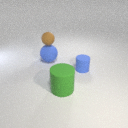
small blue rubber cylinder in front of large blue rubber sphere